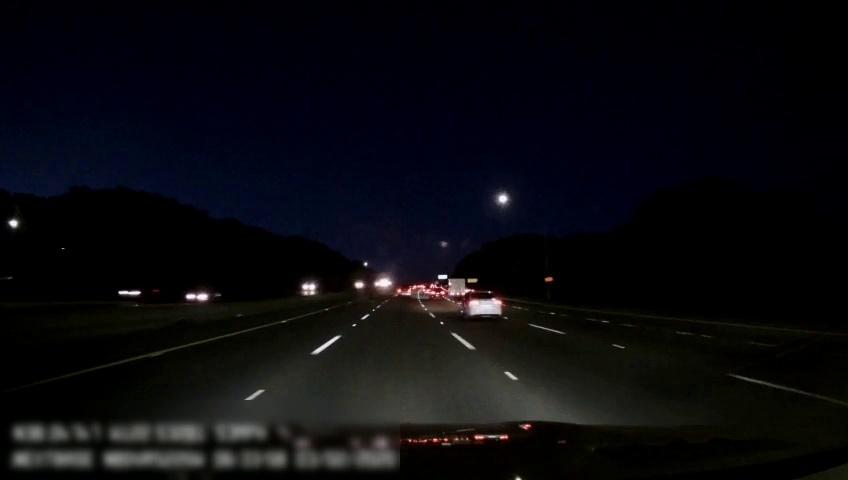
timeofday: Night
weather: Other
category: Drivable Space
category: Vehicles | Car
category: Vehicles | Car
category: Vehicles | Car
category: Vehicles | Other LV
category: Vehicles | Car
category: Vehicles | SUV
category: Vehicles | Car
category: Lanes | Alternate Lane
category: Lanes | Current Lane
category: Lanes | Current Lane
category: Lanes | Alternate Lane
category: Lanes | Alternate Lane
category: Lanes | Alternate Lane